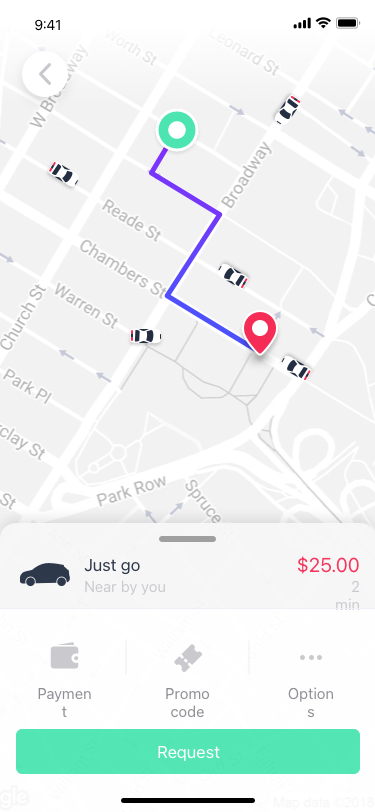
Text in this UI design:
Request
Just go
Payment
Promo code
Options
$25.00
Near by you
2 min